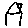
Label: house